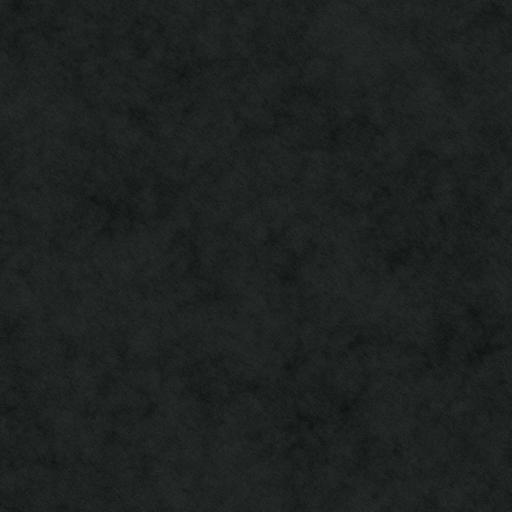
Tags: black covered metal paint painted powder steel